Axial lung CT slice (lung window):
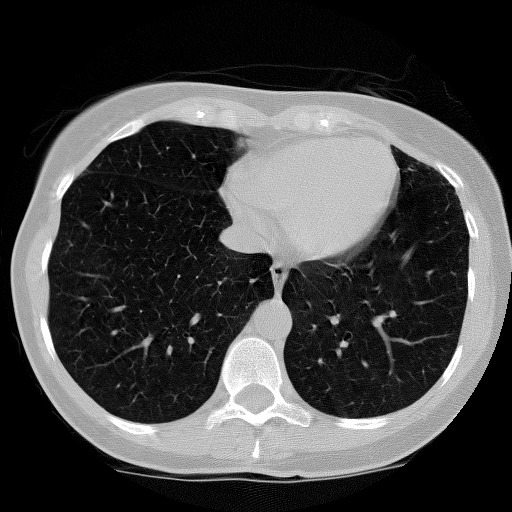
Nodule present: no